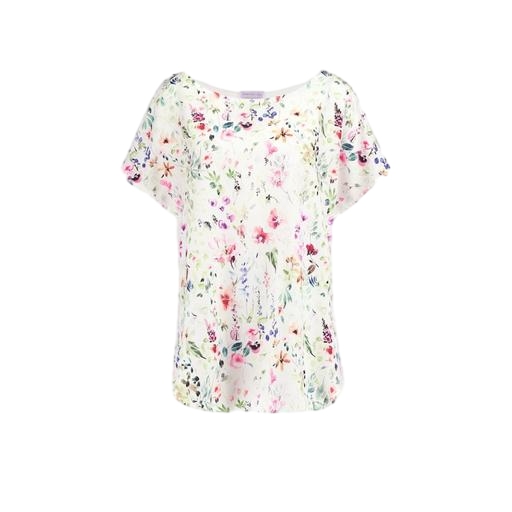
multicolor floral-print t-shirt only macy, floral short-sleeved shirt, white floral-print blouse, white background